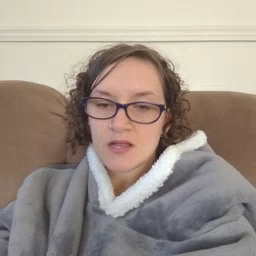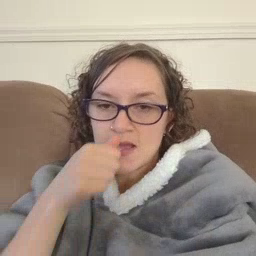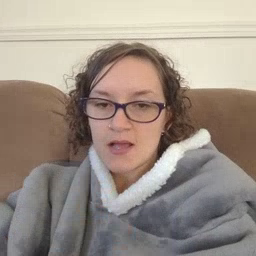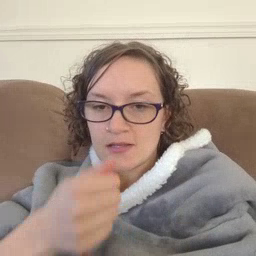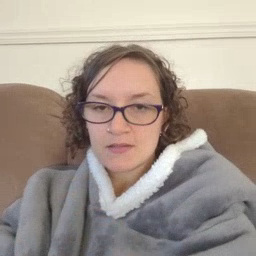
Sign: hide